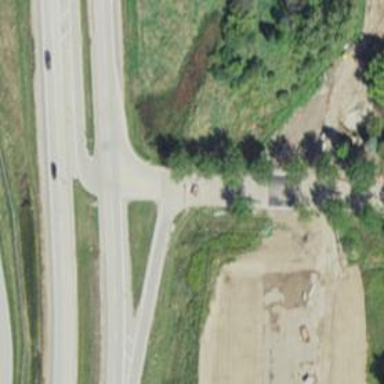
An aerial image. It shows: Trunk link highway.